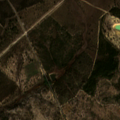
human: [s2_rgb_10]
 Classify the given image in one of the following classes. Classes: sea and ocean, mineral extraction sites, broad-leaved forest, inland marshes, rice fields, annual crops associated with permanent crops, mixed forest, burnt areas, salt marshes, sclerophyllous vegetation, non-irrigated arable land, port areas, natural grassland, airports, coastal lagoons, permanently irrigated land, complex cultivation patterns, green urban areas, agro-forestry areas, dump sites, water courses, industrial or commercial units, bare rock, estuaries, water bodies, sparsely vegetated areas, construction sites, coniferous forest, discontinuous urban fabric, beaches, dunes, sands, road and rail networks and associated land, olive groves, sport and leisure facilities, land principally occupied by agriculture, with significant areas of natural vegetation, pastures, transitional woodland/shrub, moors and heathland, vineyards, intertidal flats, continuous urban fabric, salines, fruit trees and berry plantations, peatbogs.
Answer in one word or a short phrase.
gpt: agro-forestry areas, broad-leaved forest, transitional woodland/shrub